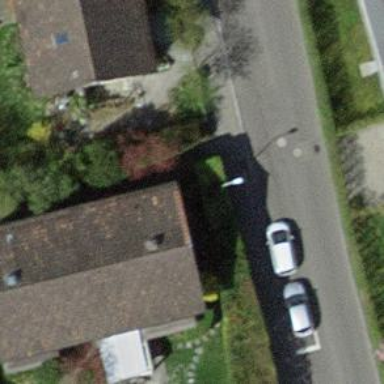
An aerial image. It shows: Terrace-style building with gabled roof.